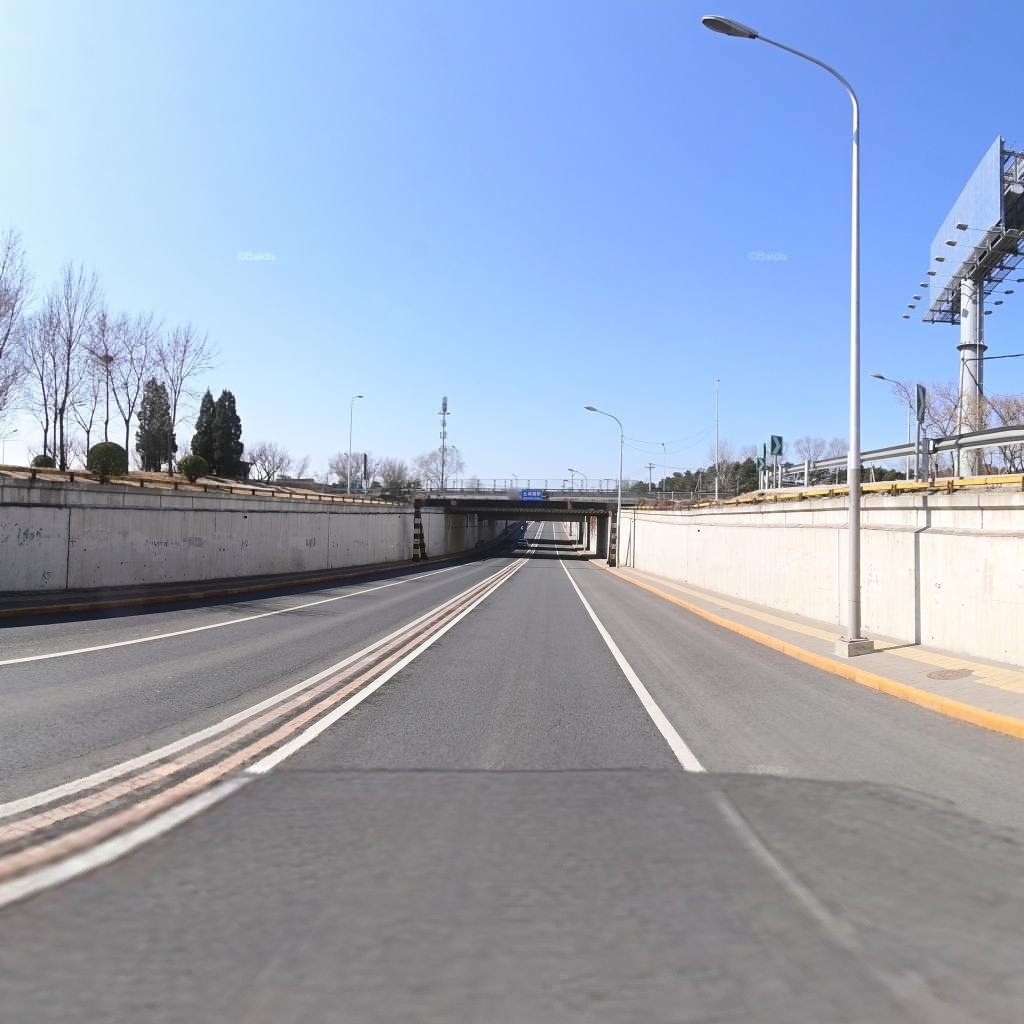
Region: Chaoyang
Road damage annotations: longitudinal crack, manhole cover